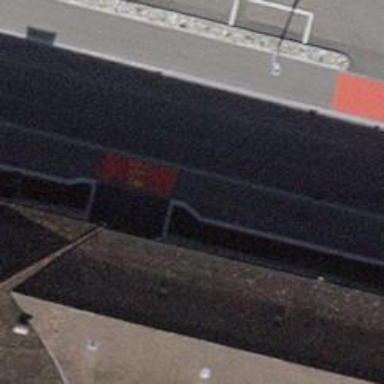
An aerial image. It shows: Uncontrolled crossing with surface markings on the road.